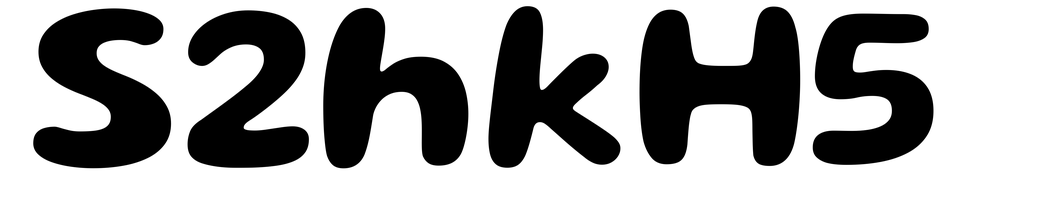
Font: Gluten_SemiBold